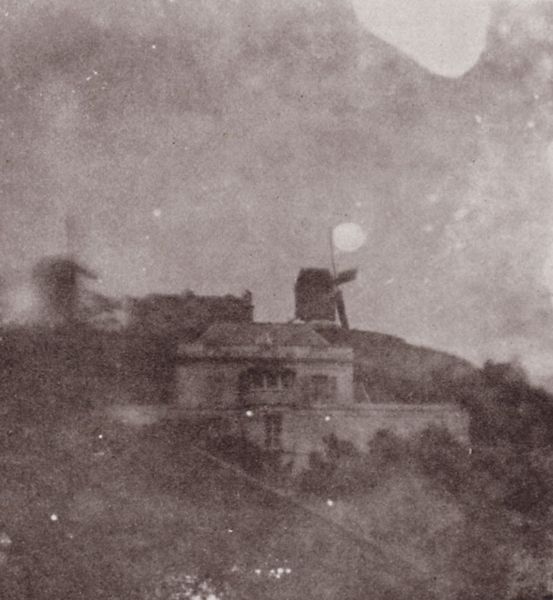
Titel: Windmühlen
Künstler: Hippolyte Bayard
Schlagwörter: baum, berg, dunkel, flügel, hand, himmel, schatten, weiß, wolken, bäume, landschaft, stadt, bewegung, braun, fenster, frankreich, grau, hell, licht, lichter, nacht, paris, schwarz, straße, terasse, tür, zeichnung, dach, gebäude, haus, schloss, weg, zaun, alt, architektur, niederlande, horizont, hügel, mühle, mühlen, natur, wind, windmühle, büsche, gebüsch, sonne, sträucher, windrad, wald, müller, windmühlen, garten, nachthimmel, balkon, terrasse, düster, ansicht, zwei, abhang, hang, dorf, mauer, nebel, sepia, romantik, schaden, treppe, realistisch, umriss, leuchten, unscharf, foto, fotografie, photographie, eingang, erker, mond, belichtung, palast, stern, nachts, schwarz-weiß, sterne, kuppe, radierung, punkt, photo, flecken, villa, balkom, verschwommen, anwesen, atmosphäre, abzug, unheimlich, moulin rouge, vage, mühlrad, körnung, montmartre, windmühlenflügel, bergkuppe, daguerreotypie, schwarzweiß foto, klappern, finder, körnig, lange belichtungszeit, kel, haus villa mühle fotografie hügel fenster, beschlädigt, schwachsinn